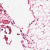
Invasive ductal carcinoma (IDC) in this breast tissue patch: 0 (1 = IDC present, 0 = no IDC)